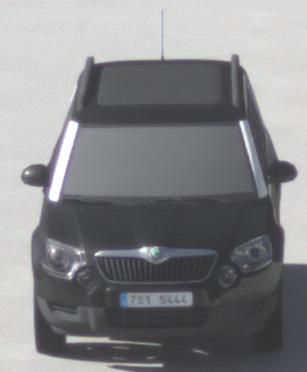
Make: Skoda
Model: Yeti 1.2 TSI
Detailed model: Yeti
Model produced from: 2009/11
Model produced until: 2011/10
Doors: 5
Color: black
Road condition: dry road
Daytime: morning or afternoon
Contrast: high contrast